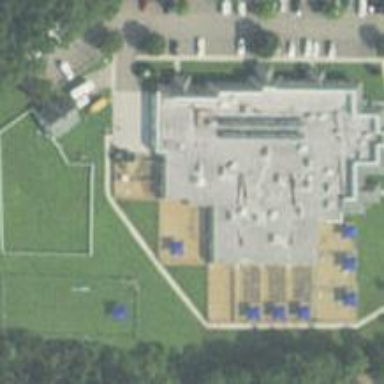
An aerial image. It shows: Commercial building that serves as animal shelter.